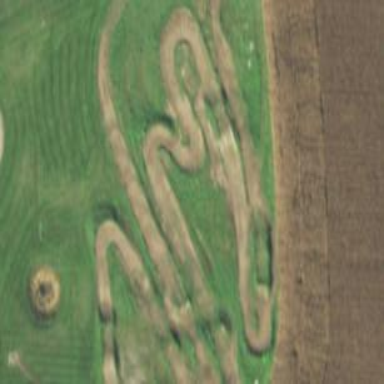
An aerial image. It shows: Raceway for motor sports.